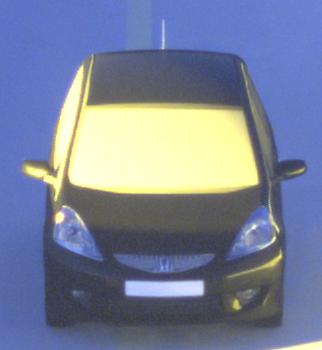
Make: Honda
Model: Jazz 1.2
Detailed model: Jazz (III) (11/08 - 04/11)
Model produced from: 2008/11
Model produced until: 2010/10
Doors: 5
Color: black
Road condition: dry road
Daytime: sunrise or sunset
Contrast: high contrast